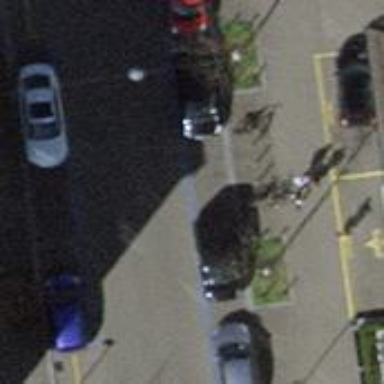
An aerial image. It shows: Bicycle parking area with bollard.